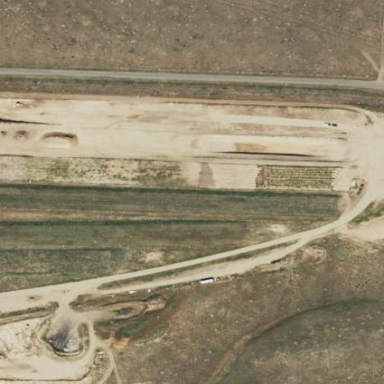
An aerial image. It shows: Recycling center located within landfill area.